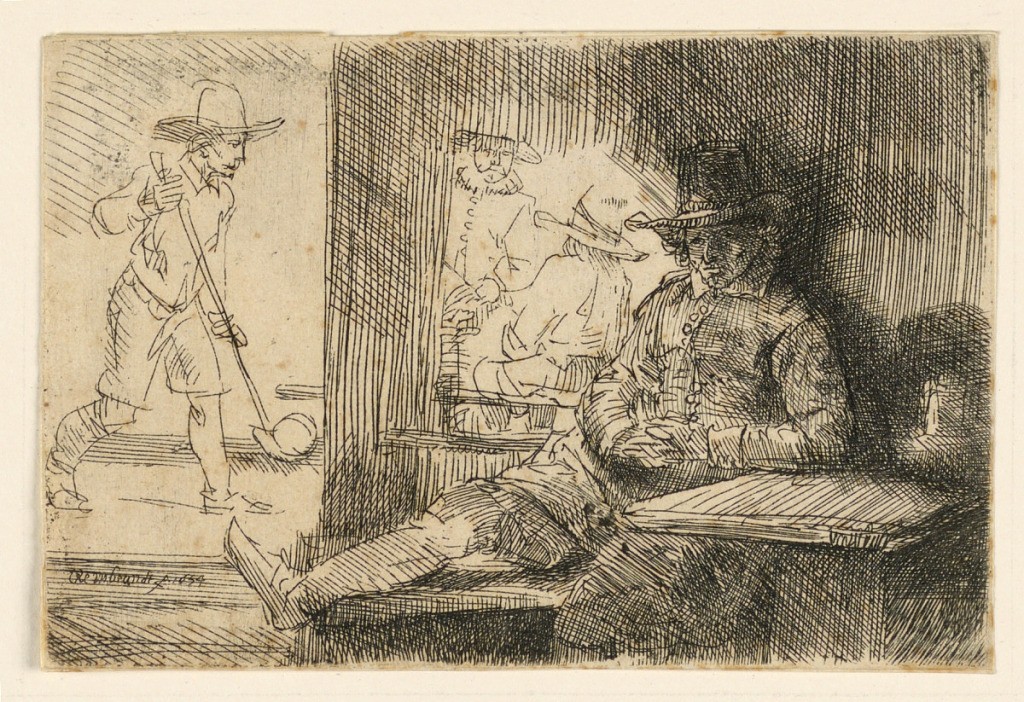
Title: The Golf Player
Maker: Rembrandt Harmensz van Rijn, Dutch, 1606–1669
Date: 1654
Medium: Etching on paper
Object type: Print
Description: Interior with four en. At right, foreground, one man is seated at a table, dozing. To left, background, another man stands, holding a "golf" stick in his hand.